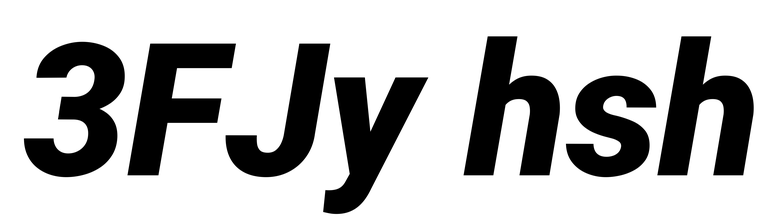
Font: Roboto-Italic_Black_Italic